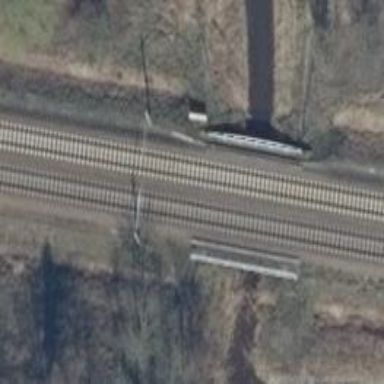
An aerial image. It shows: Bridge over electrified railway with contact lines.